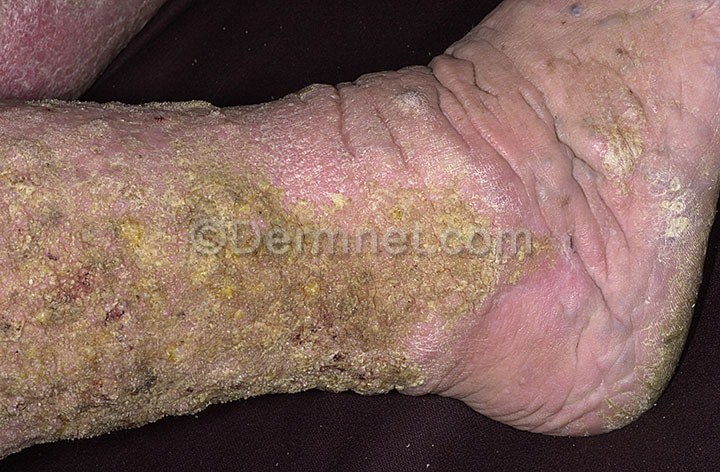
Disease: Eczema Photos